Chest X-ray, AP view. Patient: 11 years old, sex F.
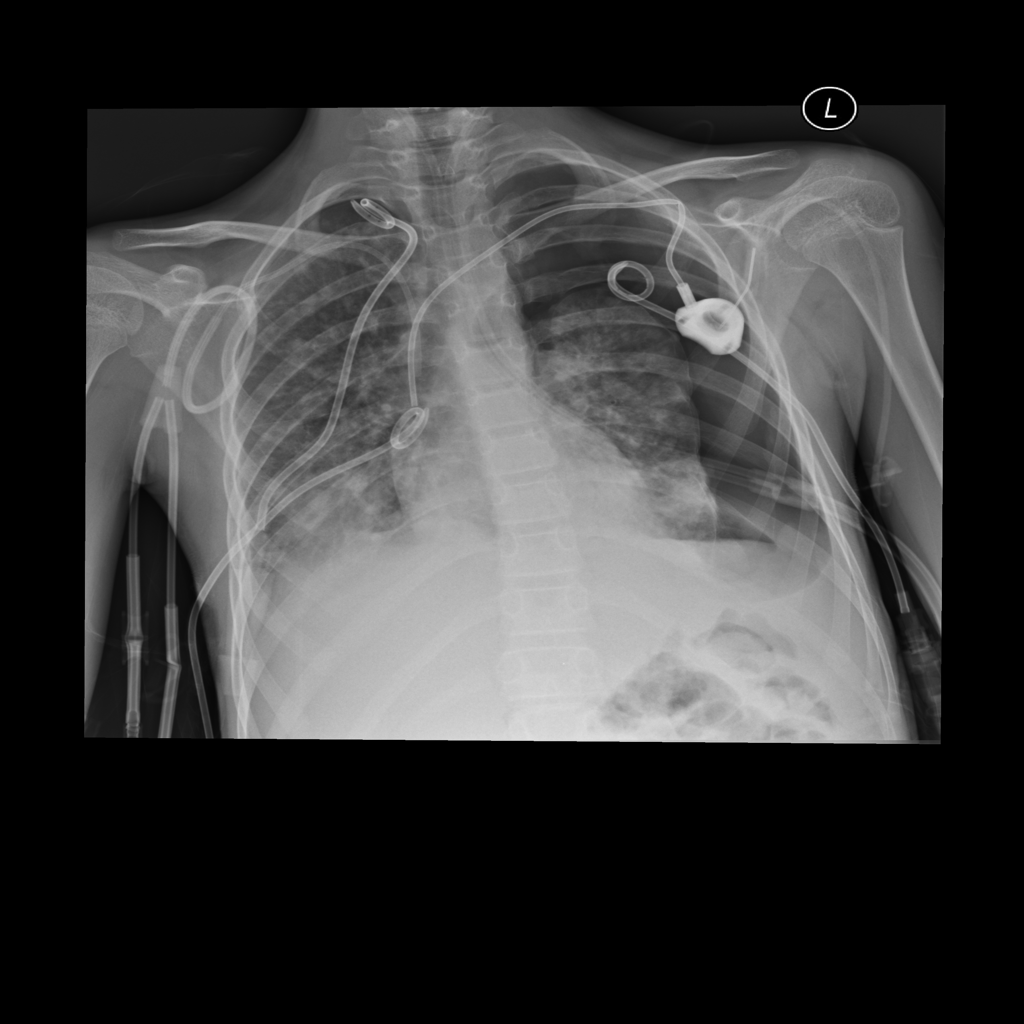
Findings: Nodule, Pneumothorax